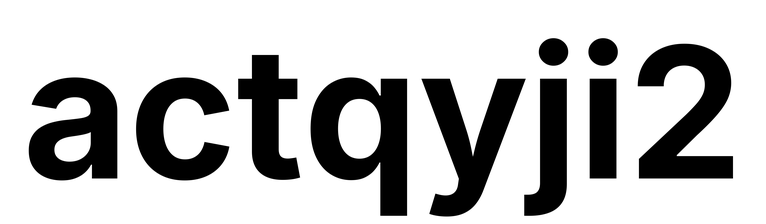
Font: Inter_Bold